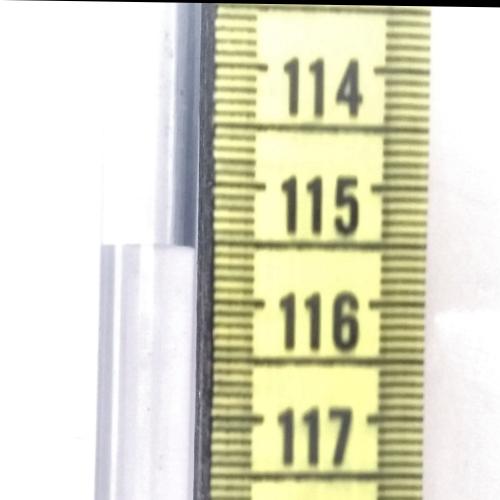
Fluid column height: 115.6 cm